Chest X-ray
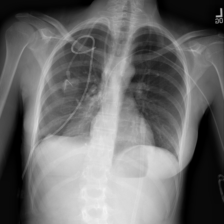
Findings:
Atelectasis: negative
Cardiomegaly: negative
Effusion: negative
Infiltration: negative
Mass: negative
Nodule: negative
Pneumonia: negative
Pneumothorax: positive
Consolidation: negative
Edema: negative
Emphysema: negative
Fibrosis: negative
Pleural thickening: negative
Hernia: negative